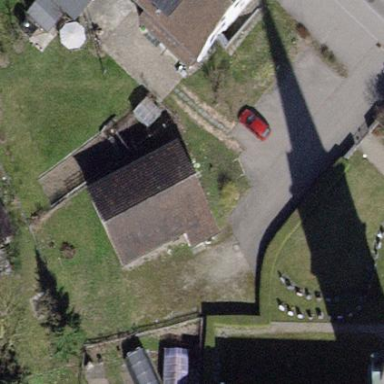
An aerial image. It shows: Garage.